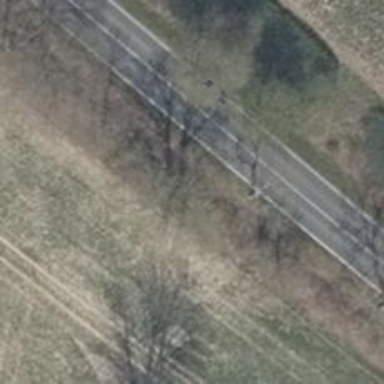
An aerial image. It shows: Row of deciduous broadleaved trees.